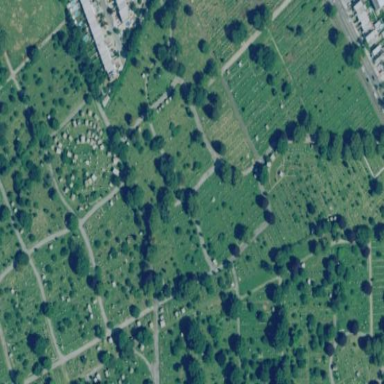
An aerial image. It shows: Cemetery.